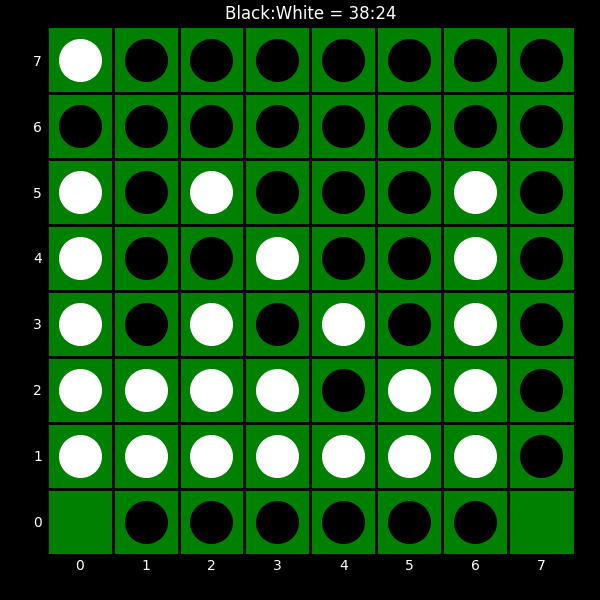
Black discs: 38
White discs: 24